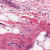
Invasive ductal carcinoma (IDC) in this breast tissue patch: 0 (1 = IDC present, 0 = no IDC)